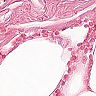
Metastatic tissue present: no